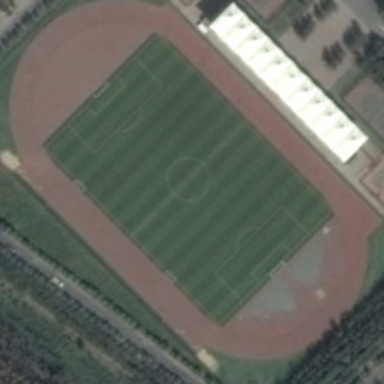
A road is between a football playground and villas .